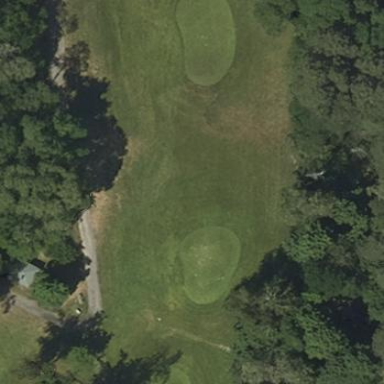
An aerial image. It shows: Golf tee.